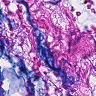
Metastatic tissue present: no